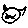
Label: cat